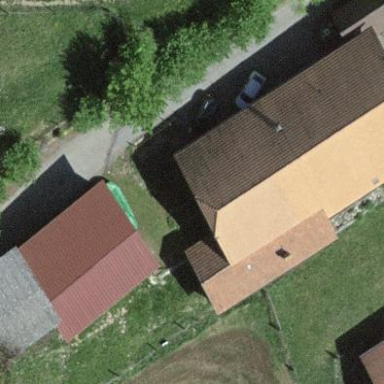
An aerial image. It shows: Farm building.